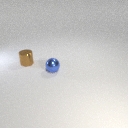
small brown metal cylinder behind small blue metal sphere